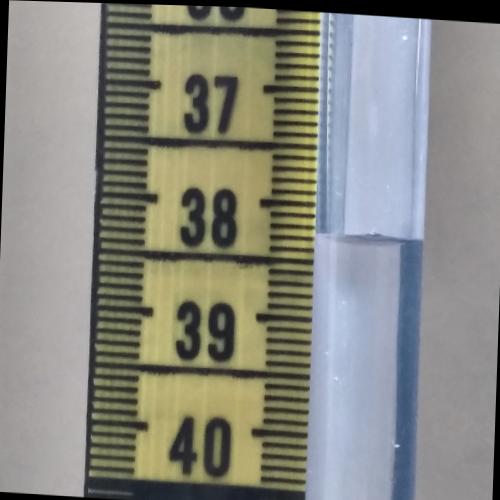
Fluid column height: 38.3 cm